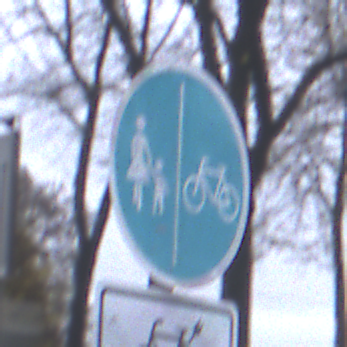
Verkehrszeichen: GetrennterRadUndGehwegRadwegRechts
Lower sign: EinspurigeFahrzeugeFrei4
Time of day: MorningAfternoon
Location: Outdoor (Urban)
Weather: Overcast
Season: NotSpecified
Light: Natural